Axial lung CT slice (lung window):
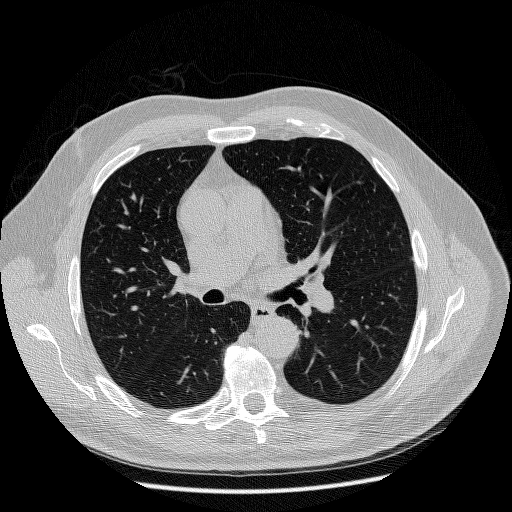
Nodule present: no